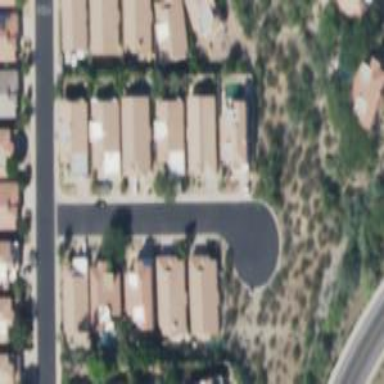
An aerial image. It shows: Residential road with asphalt surface.